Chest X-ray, AP view. Patient: 52 years old, sex M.
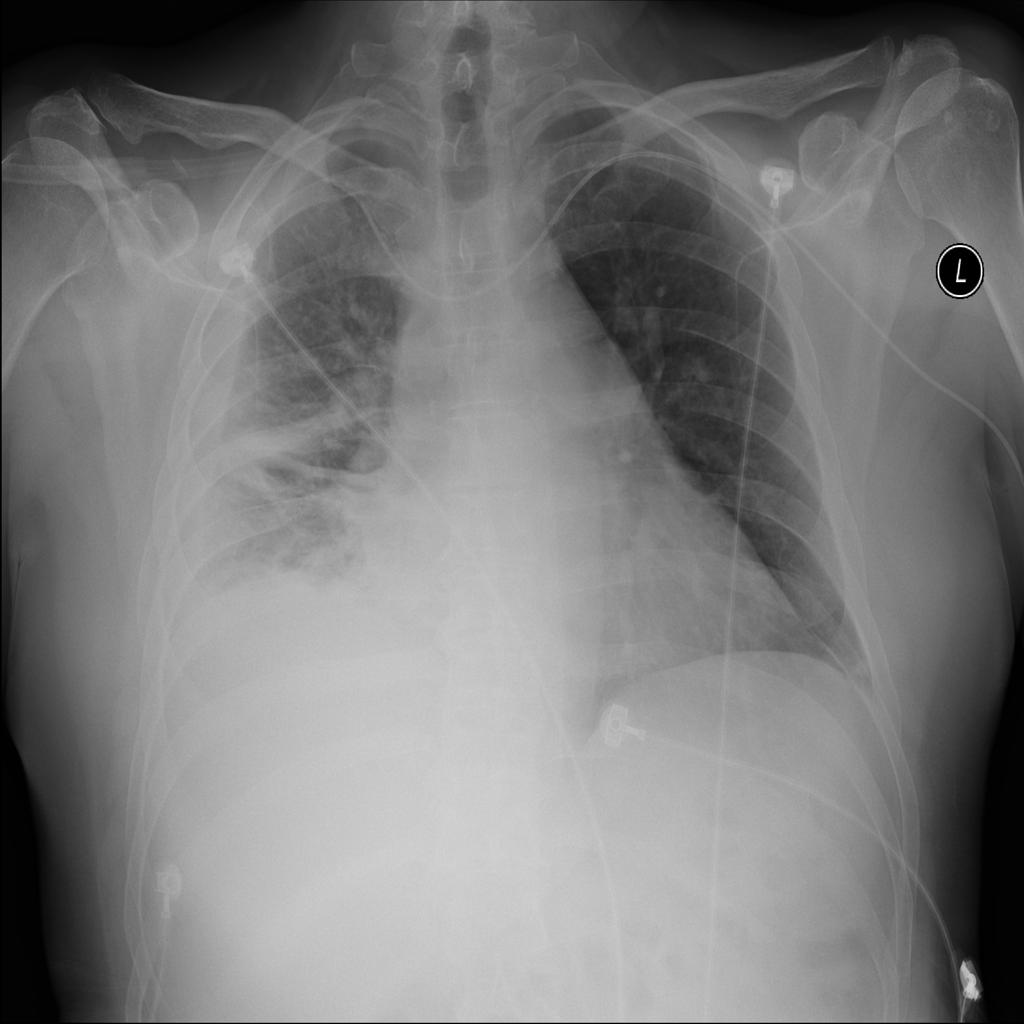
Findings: Infiltration, Pleural_Thickening